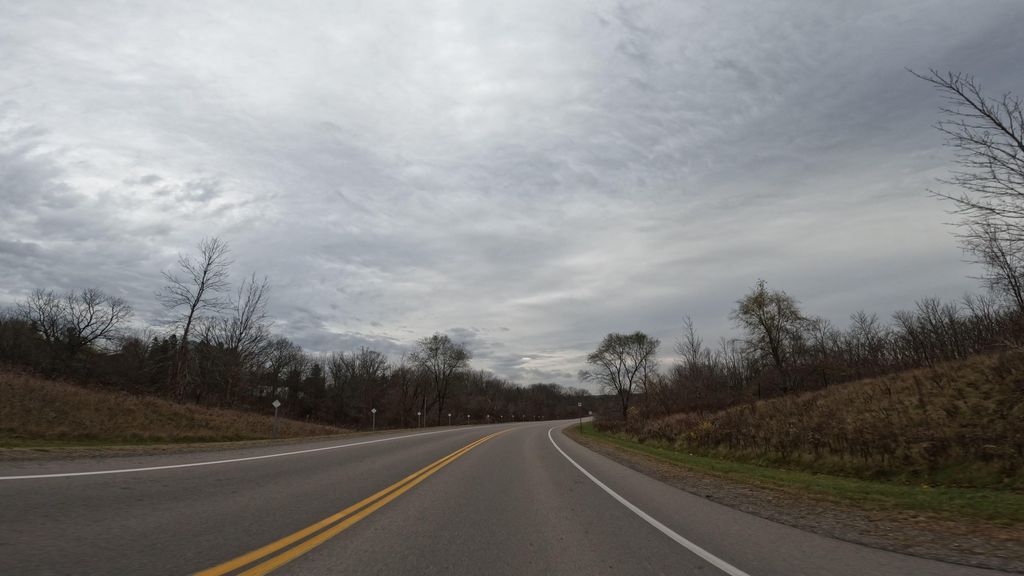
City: hamilton